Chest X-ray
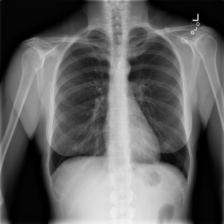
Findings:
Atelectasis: negative
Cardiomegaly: negative
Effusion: negative
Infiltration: negative
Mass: negative
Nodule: negative
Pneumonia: negative
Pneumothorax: positive
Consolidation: negative
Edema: negative
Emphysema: negative
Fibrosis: negative
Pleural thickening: negative
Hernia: negative